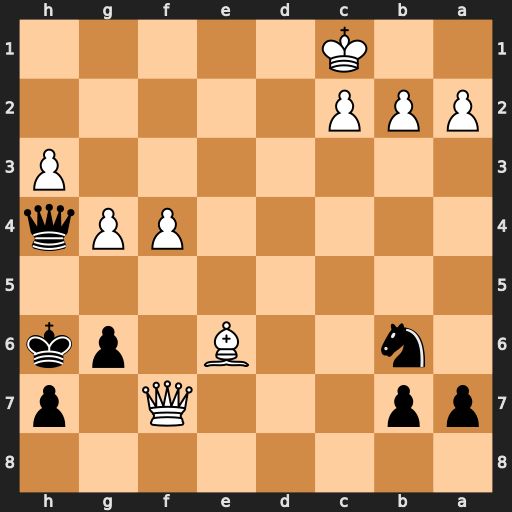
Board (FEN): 8/pp3Q1p/1n2B1pk/8/5PPq/7P/PPP5/2K5
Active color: b
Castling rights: -
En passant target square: -
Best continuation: Qe1#